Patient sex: F
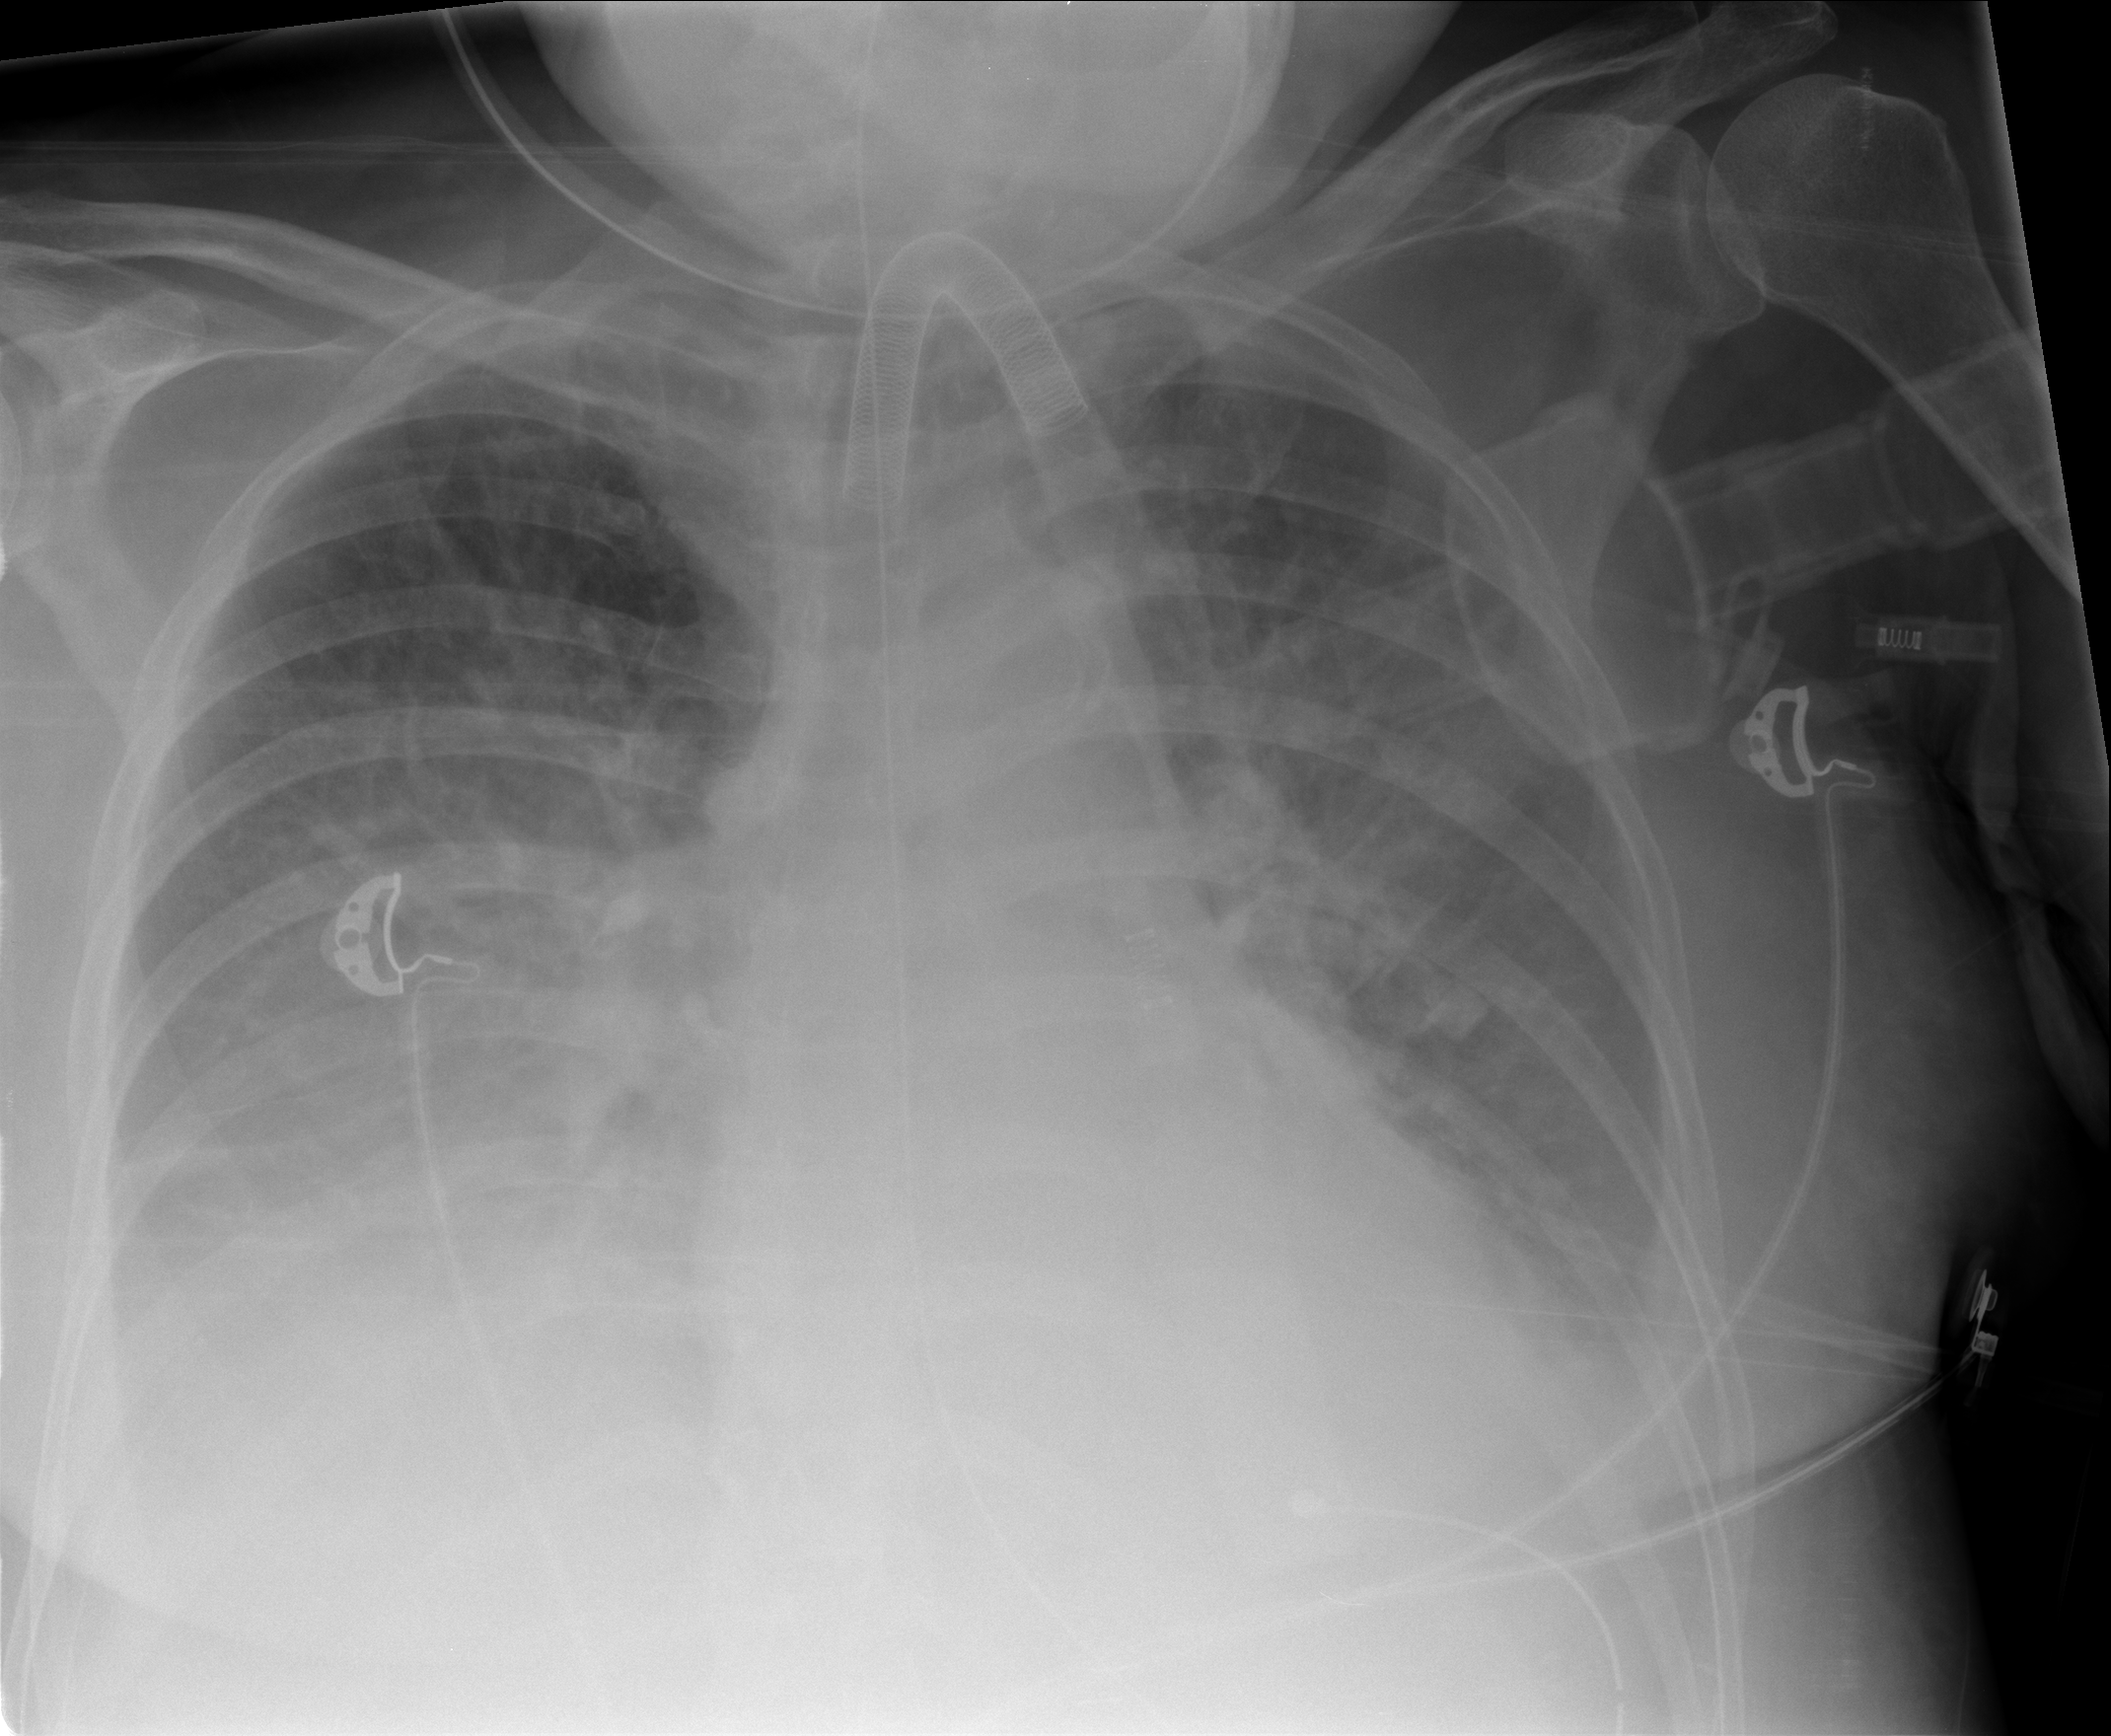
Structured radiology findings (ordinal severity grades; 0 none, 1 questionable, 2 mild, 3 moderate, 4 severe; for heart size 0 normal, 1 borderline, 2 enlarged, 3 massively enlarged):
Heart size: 0
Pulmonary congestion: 0
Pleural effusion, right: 3
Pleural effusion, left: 2
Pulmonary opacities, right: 0
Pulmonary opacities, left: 0
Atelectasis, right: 3
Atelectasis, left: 3